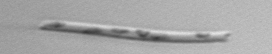
Label: Eucampia_morphytype1